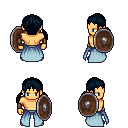
a pixel art fantasy rpg character, male body template, human, tanned skin, overskirt, teal pants, raven twin-tailed hairstyle, leather bracers, shield, four views (front, back, left, right), 2x2 character sprite sheet, small pixel art, hard edges, no anti-aliasing